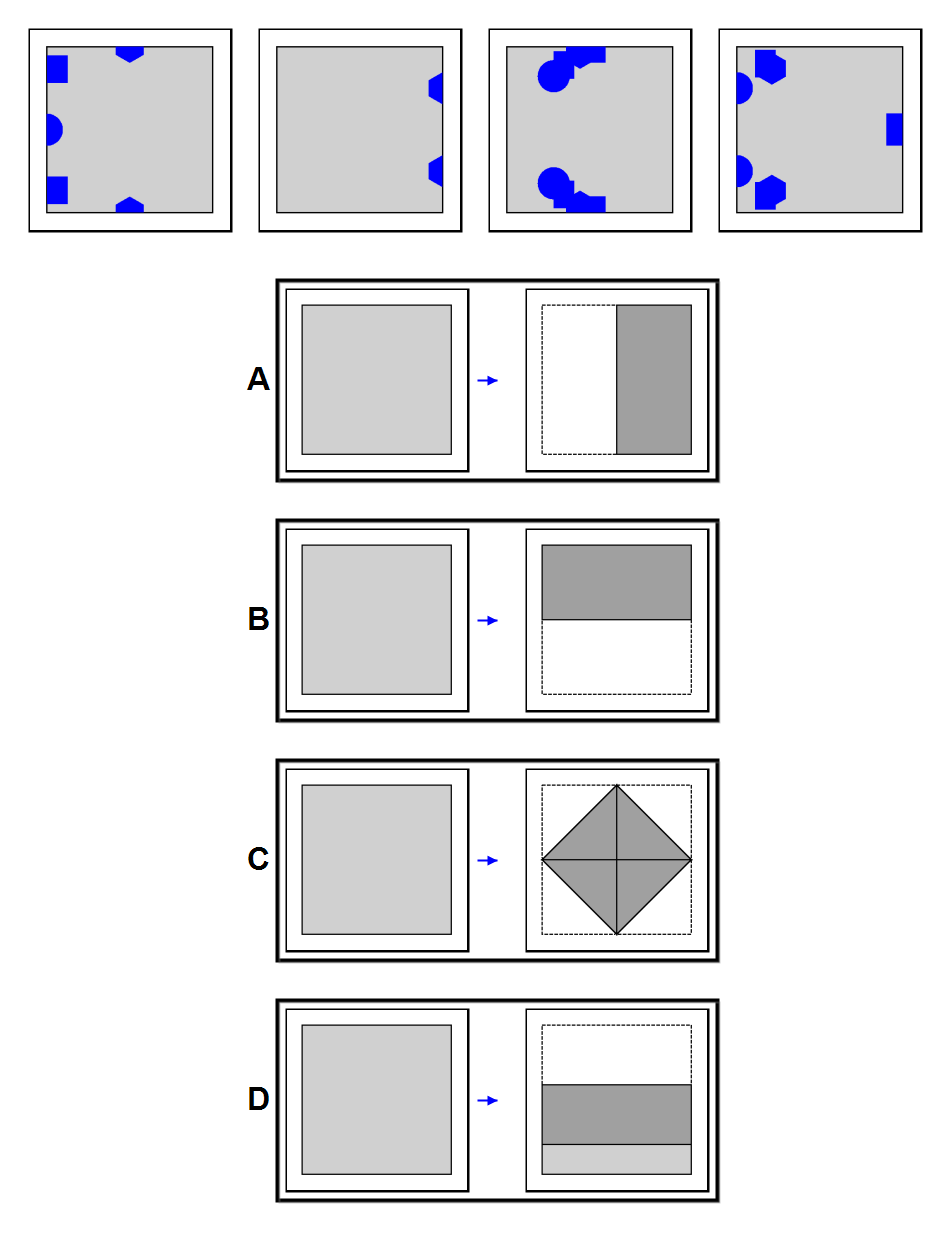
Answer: B